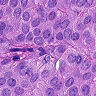
Metastatic tissue present: yes